Question:
I have flow the git workflow of this picture.
Now I have some specifical changes on release branch which should not merge back to develop branch. then how can I flow this git workflow?
because as this picture mentioned, I should merge the changes on release branch back to develop branch whenever possible.
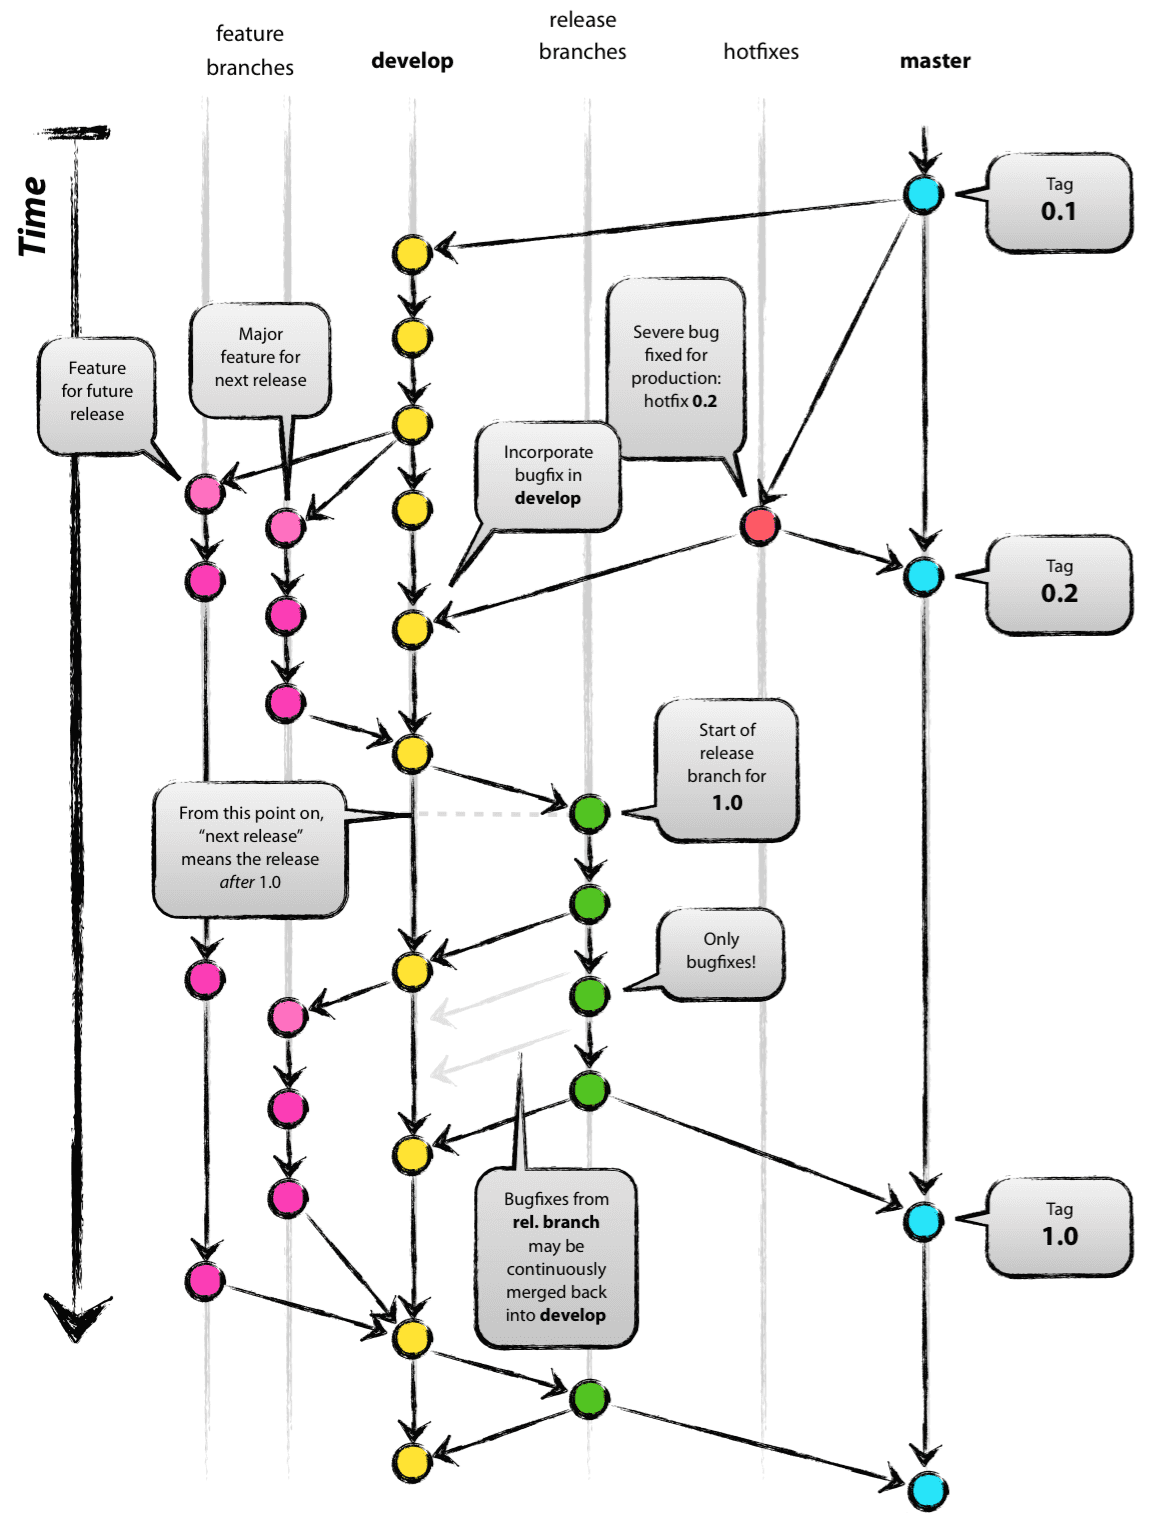
Answer: I would merge all changes to the development branch and the <URL> them to undo the changes.
That way you will have all changes done on the release branch merged and ready to merge future changes as well.
Revert takes one commit as argument and creates a new commit that undo all the changes in the original commit.
'''
git revert <commit>
'''